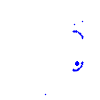
Particle: kaon